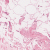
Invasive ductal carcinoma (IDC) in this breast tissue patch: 0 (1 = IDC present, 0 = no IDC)